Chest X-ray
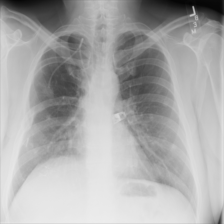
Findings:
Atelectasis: negative
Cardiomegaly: negative
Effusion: negative
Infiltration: positive
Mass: negative
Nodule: negative
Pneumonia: negative
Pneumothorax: negative
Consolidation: negative
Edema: negative
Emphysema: negative
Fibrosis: negative
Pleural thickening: negative
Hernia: negative